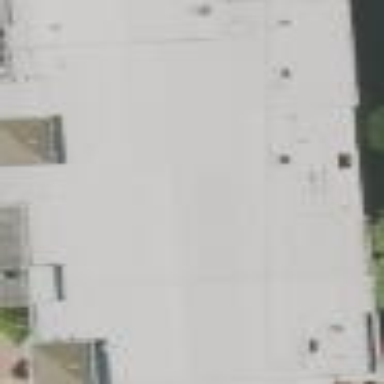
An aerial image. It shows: Supermarket located in building.